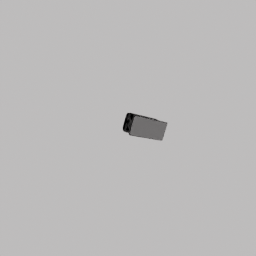
Label: furniture